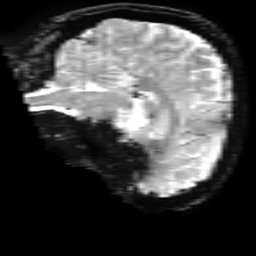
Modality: T2starw
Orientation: sagittal
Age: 48
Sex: male
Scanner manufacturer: ge
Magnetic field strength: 3 T
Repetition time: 0.65 s
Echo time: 0.02 s